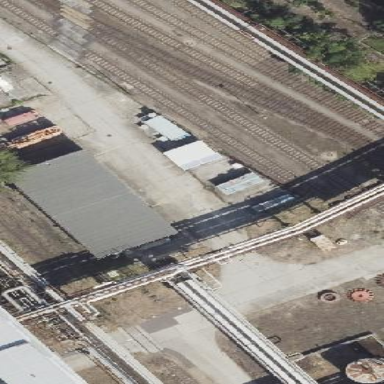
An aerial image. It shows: Industrial building.